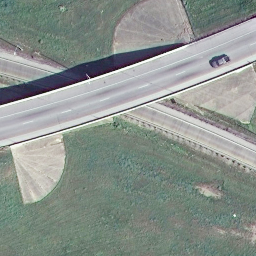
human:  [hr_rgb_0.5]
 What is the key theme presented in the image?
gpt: overpass